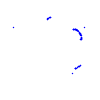
Particle: pion